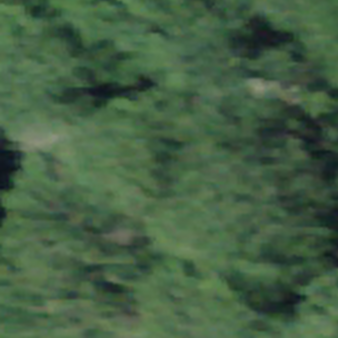
Label: other